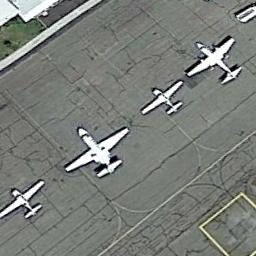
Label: airplane